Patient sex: M
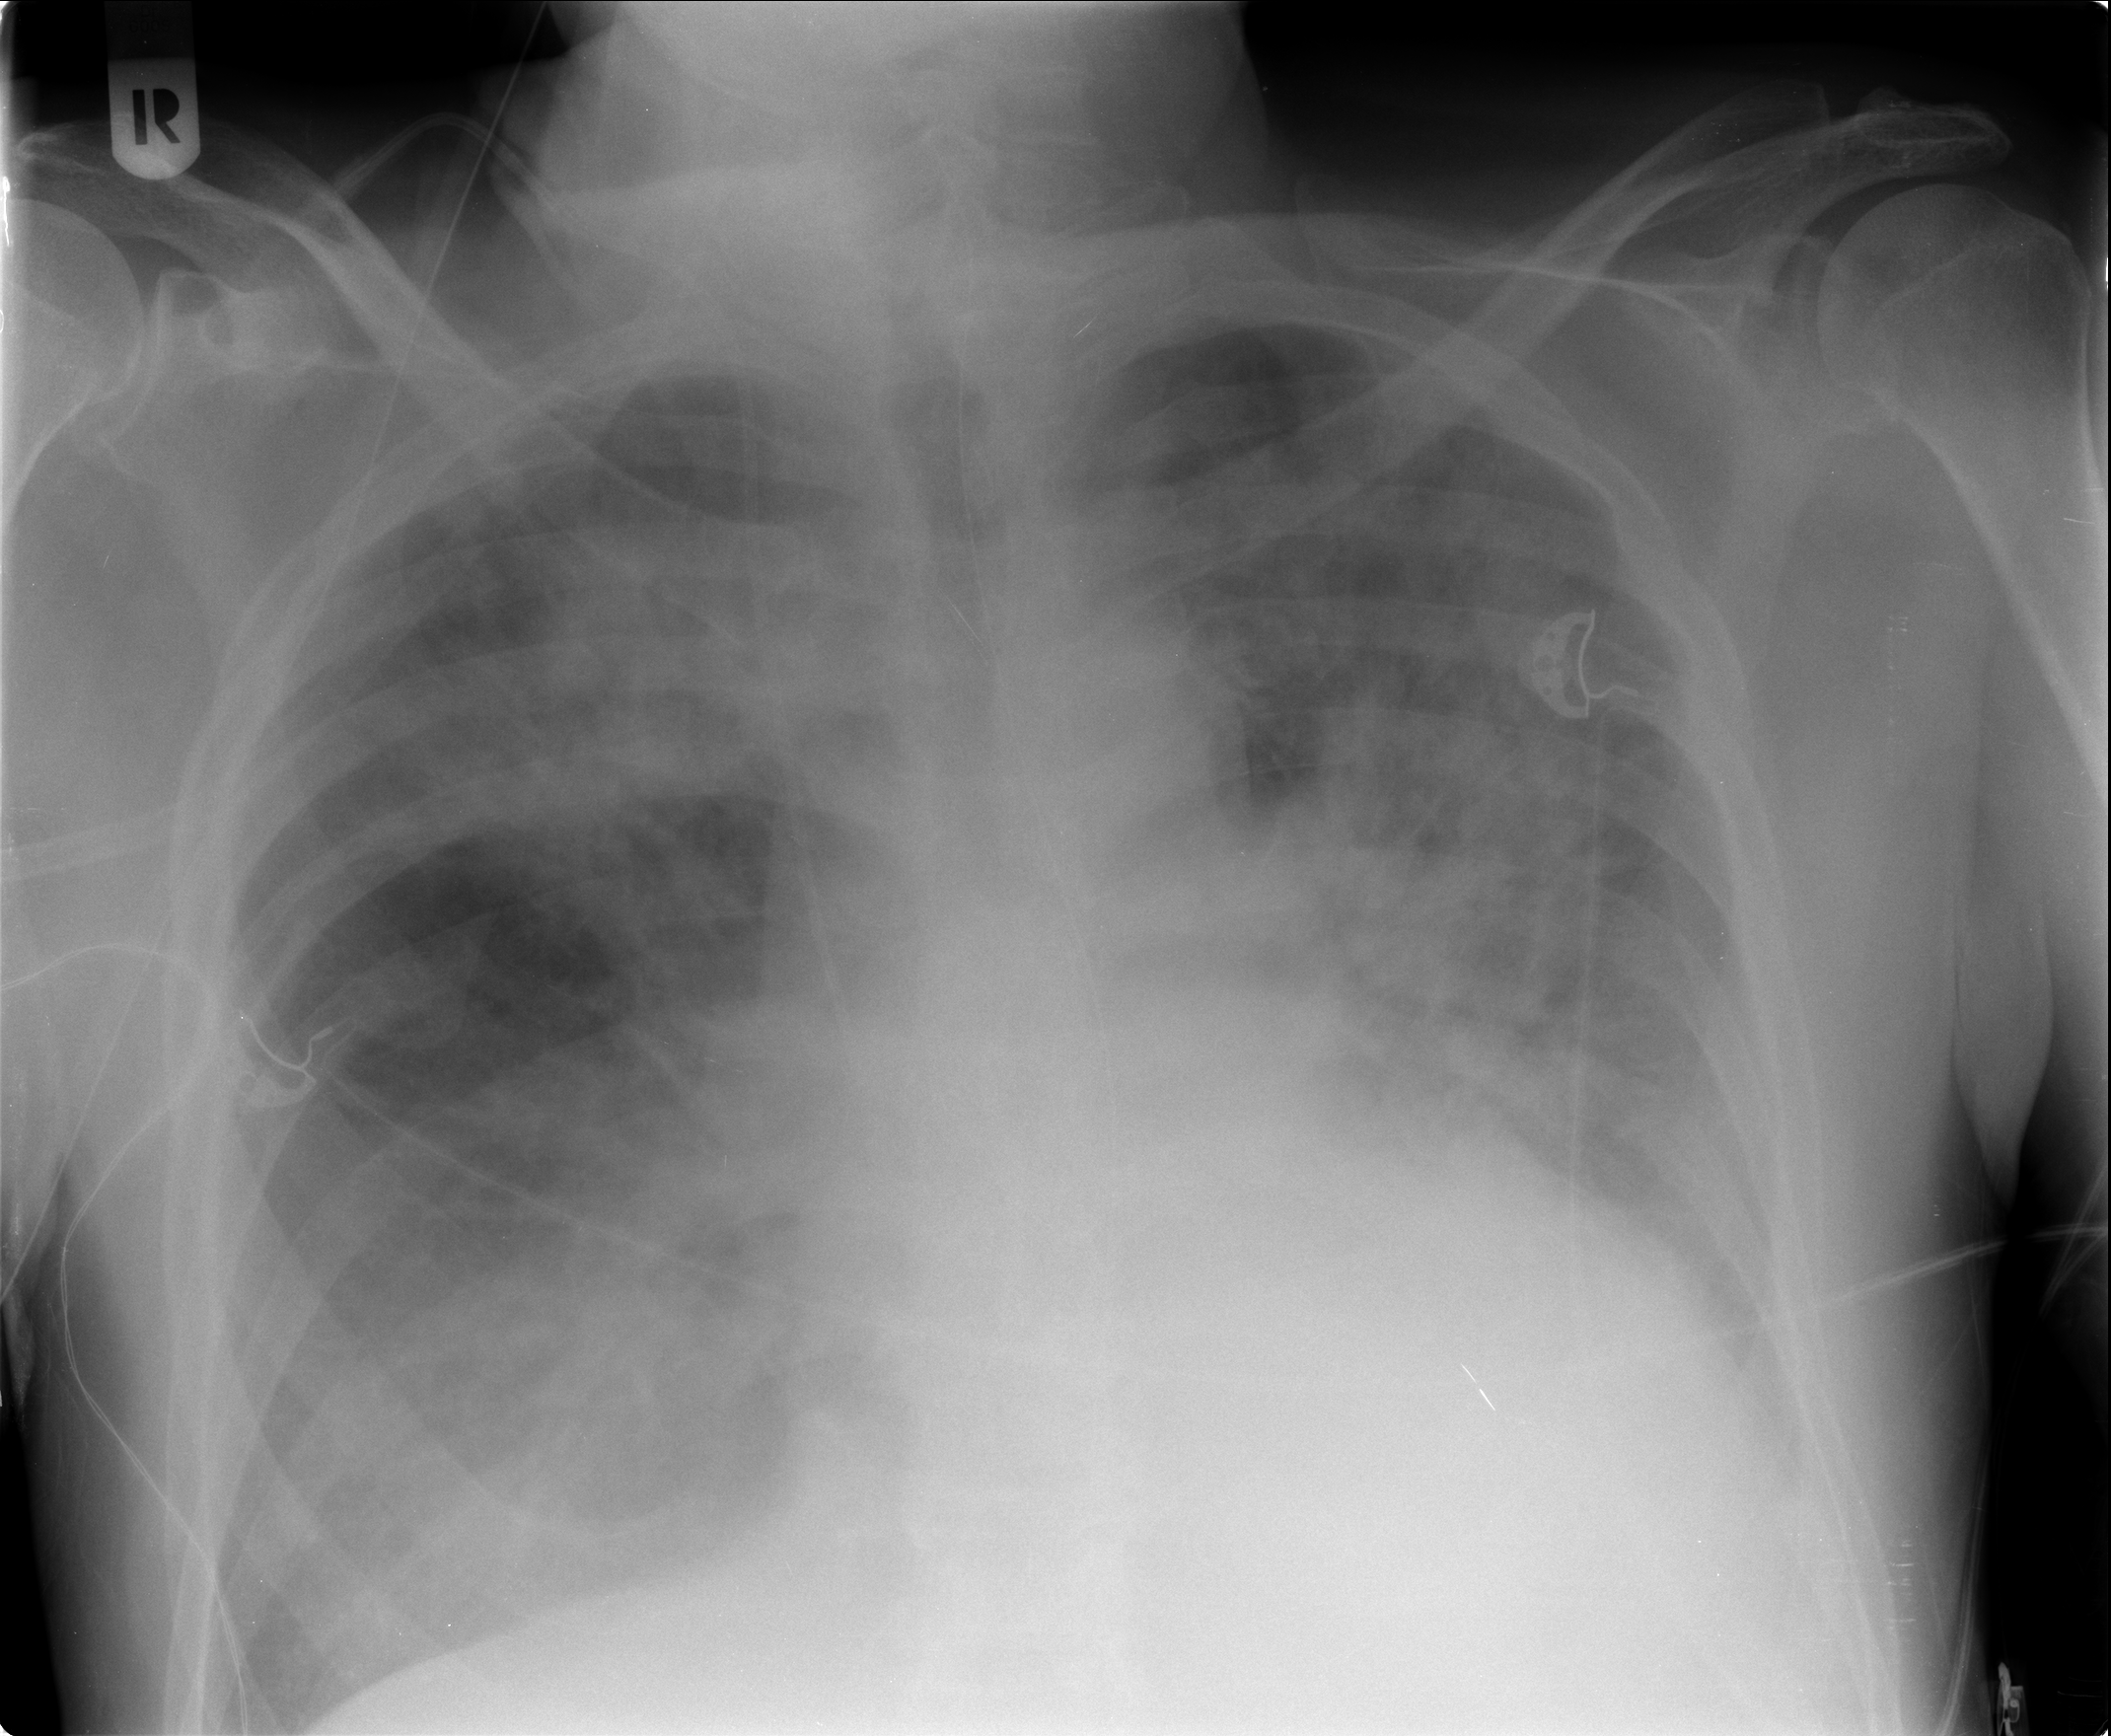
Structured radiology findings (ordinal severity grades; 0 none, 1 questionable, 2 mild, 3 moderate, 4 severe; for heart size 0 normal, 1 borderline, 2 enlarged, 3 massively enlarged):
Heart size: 2
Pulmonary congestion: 4
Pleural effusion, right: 3
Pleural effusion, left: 3
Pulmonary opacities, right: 4
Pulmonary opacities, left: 4
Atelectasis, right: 4
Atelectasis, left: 4